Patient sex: F
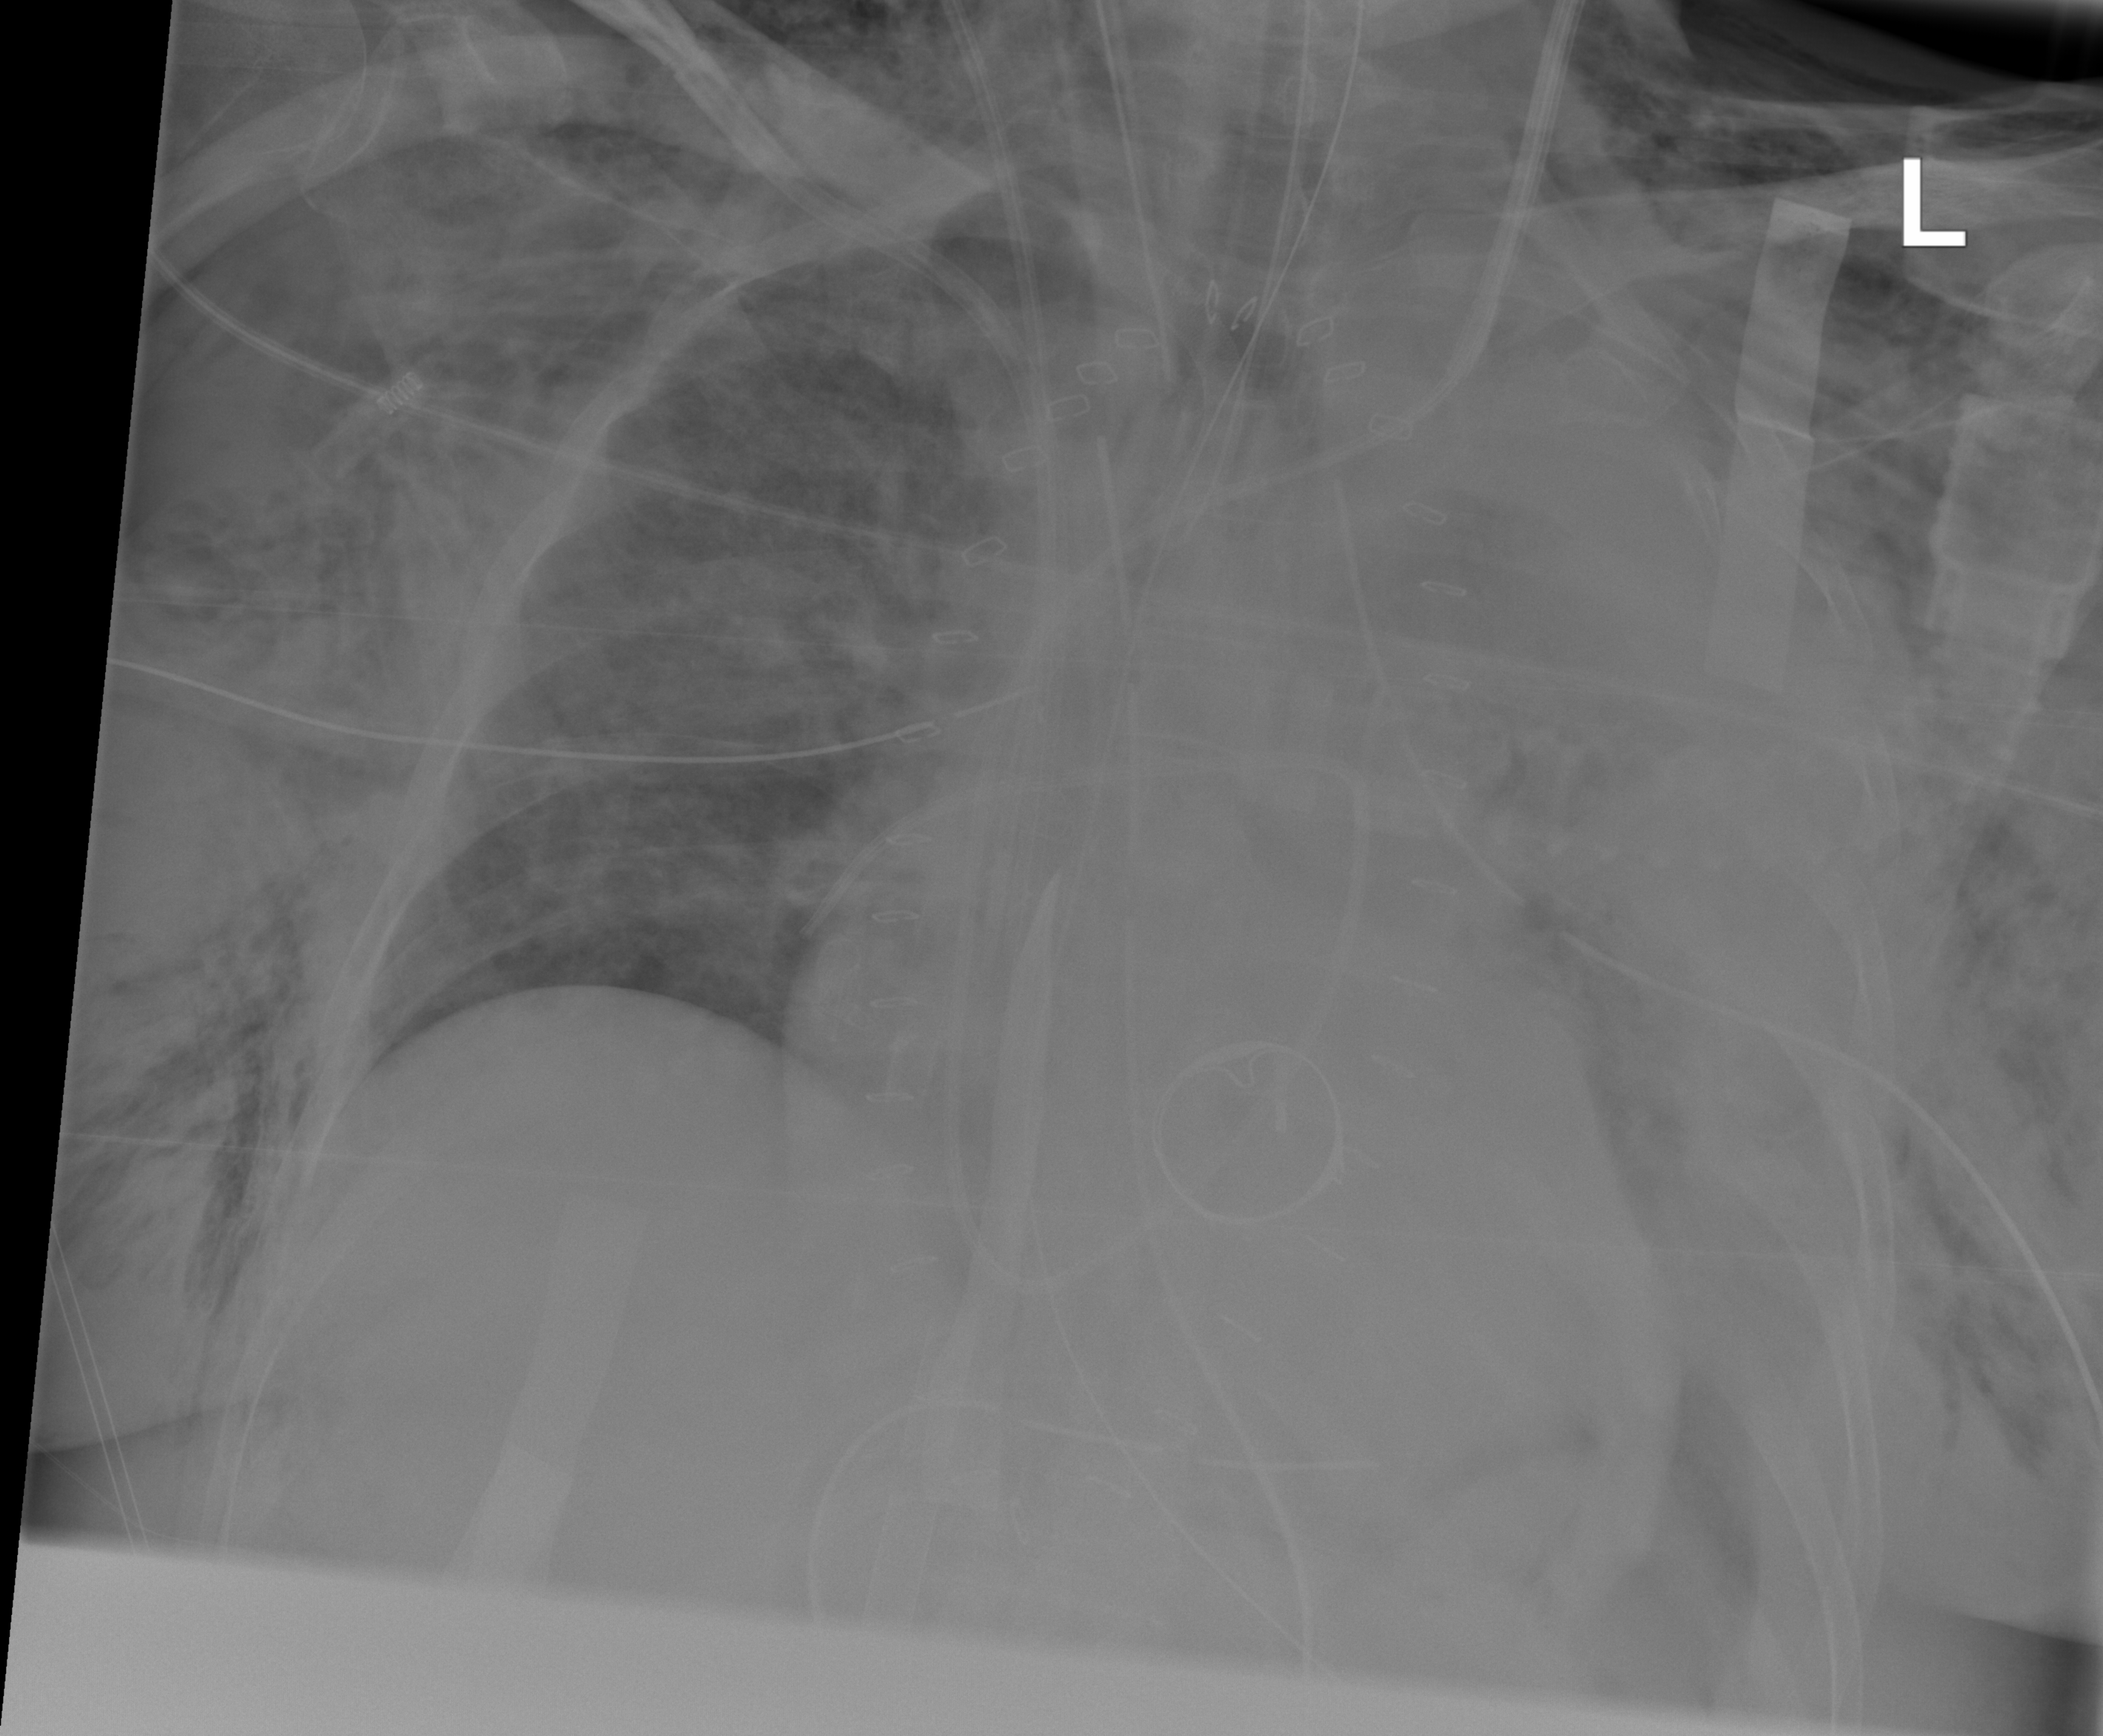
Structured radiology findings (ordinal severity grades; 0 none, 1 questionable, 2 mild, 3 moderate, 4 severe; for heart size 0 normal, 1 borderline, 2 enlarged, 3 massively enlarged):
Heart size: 0
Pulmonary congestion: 0
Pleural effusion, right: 0
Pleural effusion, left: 3
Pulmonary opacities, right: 0
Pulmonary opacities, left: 0
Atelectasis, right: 0
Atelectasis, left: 3